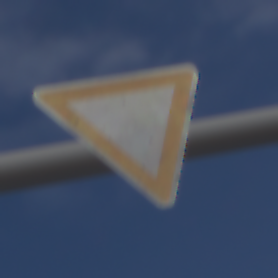
Verkehrszeichen: VorfahrtGewaehren
Umgebung: Outdoor, Nature
Tageszeit: Midday
Wetter: PartlyCloudy
Licht: Natural
Jahreszeit: NotSpecified
Kontrast: MediumContrast